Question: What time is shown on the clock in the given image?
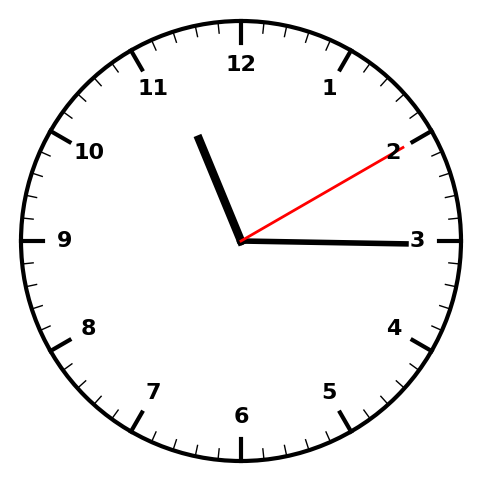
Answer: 11:15:10